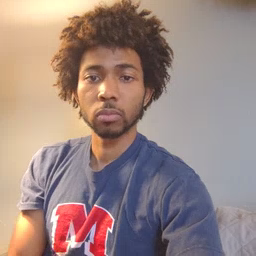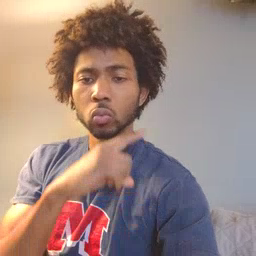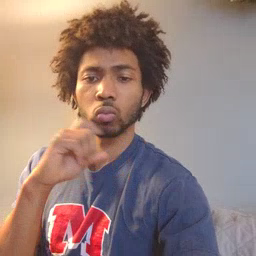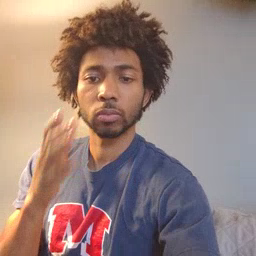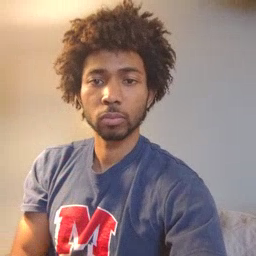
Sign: dryer